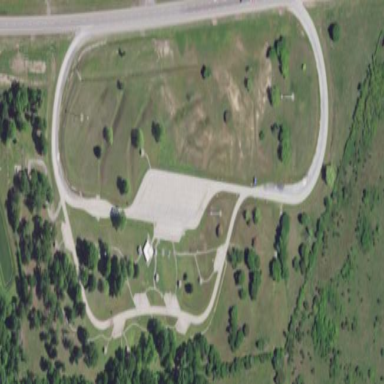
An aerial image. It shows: Rest area on the road.